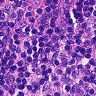
Metastatic tissue present: no